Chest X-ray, AP view. Patient: 40 years old, sex M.
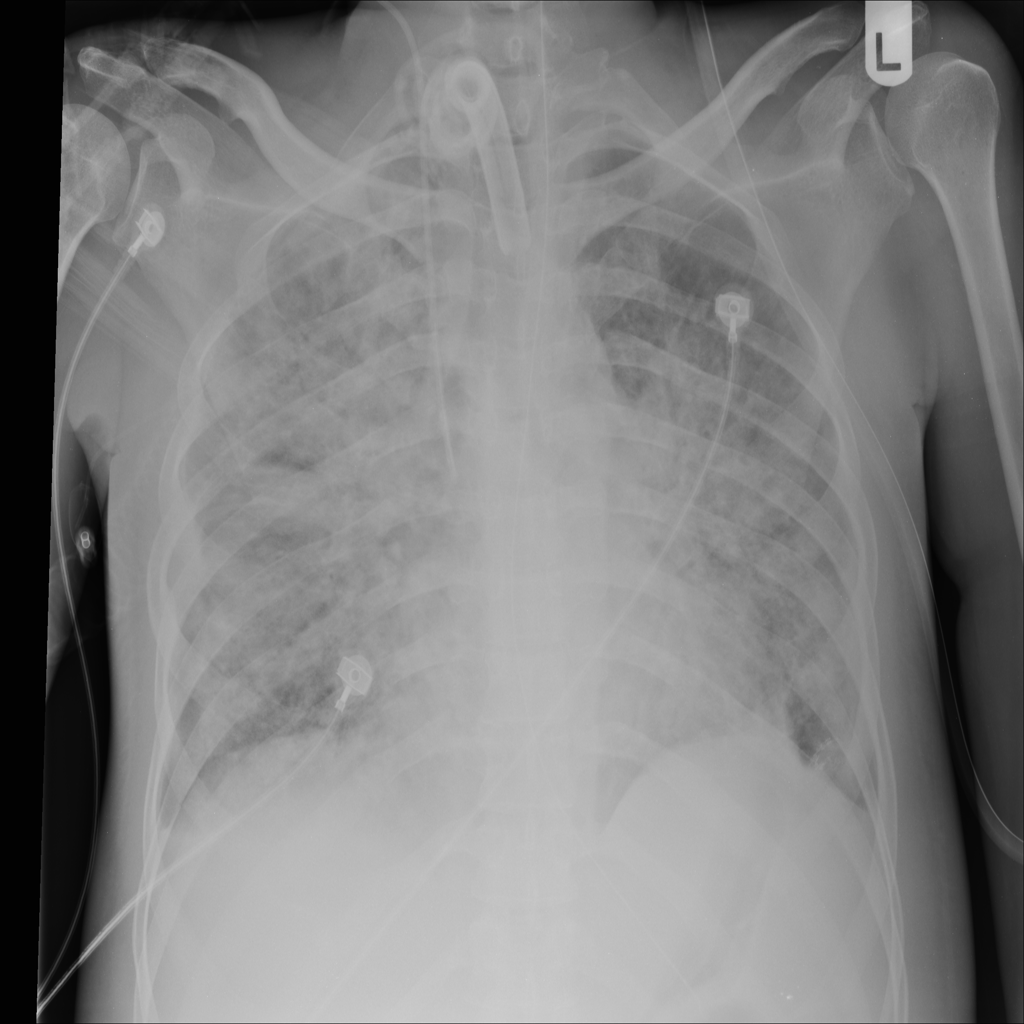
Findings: Infiltration